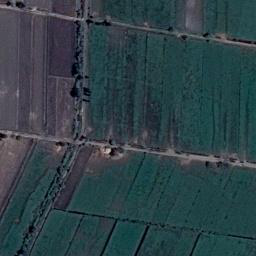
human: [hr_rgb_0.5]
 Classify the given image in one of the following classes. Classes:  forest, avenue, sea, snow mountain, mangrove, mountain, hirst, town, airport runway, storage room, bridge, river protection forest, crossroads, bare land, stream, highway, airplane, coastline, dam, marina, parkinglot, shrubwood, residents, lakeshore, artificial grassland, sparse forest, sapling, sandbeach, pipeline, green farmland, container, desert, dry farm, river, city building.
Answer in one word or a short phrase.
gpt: green farmland